Question: I'm trying to add code to a numeric list in Markdown (in the wiki of a BitBucket repository), but it break the numbering of the list: in the example below, item 3 starts with a 1.
'''
1. item one
text
2. item two
text
'''
#!ini
code
'''
3. item 3
'''

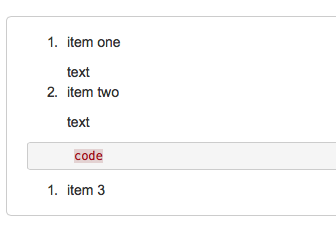
Answer: Get rid of the backticks and simply indent your code by 4*(n+1) spaces, where n is the nesting level. In this case, the nesting level is 1, so you have to indent your code by 8 spaces.
'''
1. item one
text
2. item two
text
#!ini
code
3. item 3
'''
### Test in the wiki of a BitBucket repo
The output is as desired: